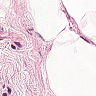
Metastatic tissue present: no